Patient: sex F, age 72
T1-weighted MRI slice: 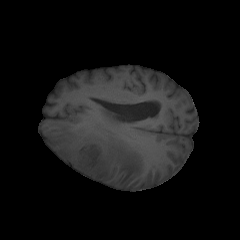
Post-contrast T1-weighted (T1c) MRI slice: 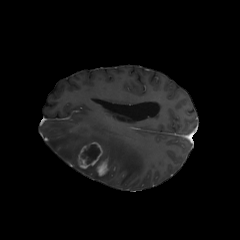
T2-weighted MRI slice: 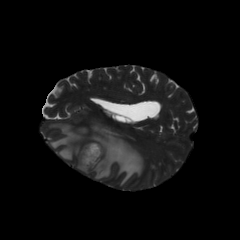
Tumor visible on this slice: yes
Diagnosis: Glioblastoma, IDH-wildtype
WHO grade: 4